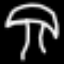
Label: mushroom